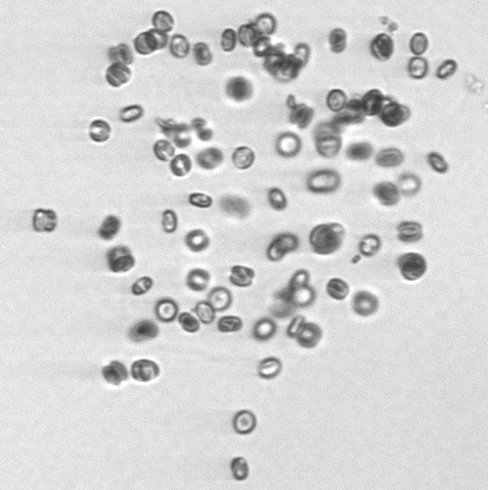
Label: Thalassiosira_sp_aff_mala